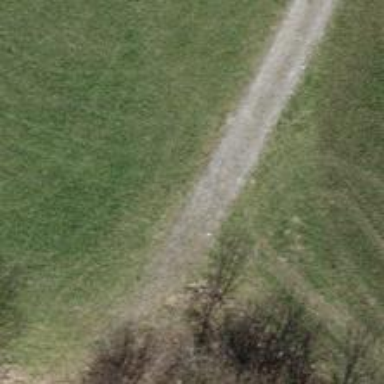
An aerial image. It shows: Track road made of fine gravel.